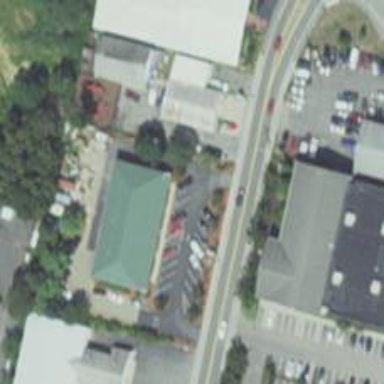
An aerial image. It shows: Parking space.